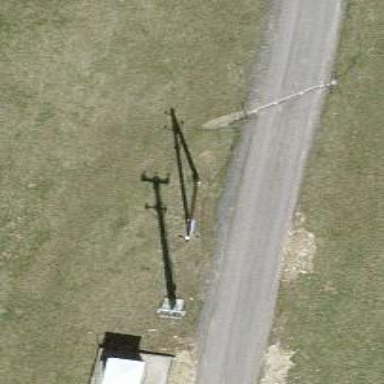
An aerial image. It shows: Minor power line with three cables.